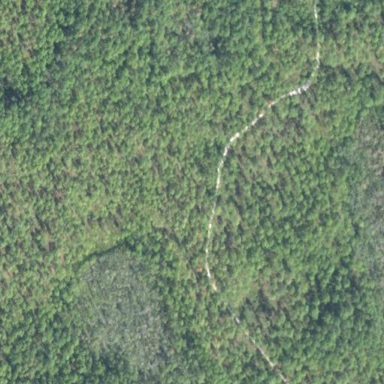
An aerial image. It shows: Needle-leaved woodland.